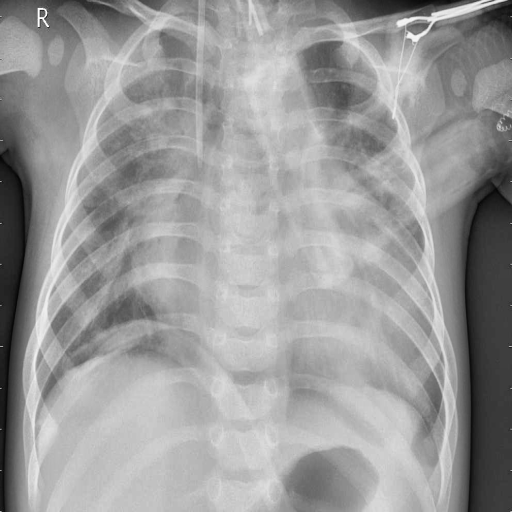
Finding: PNEUMONIA